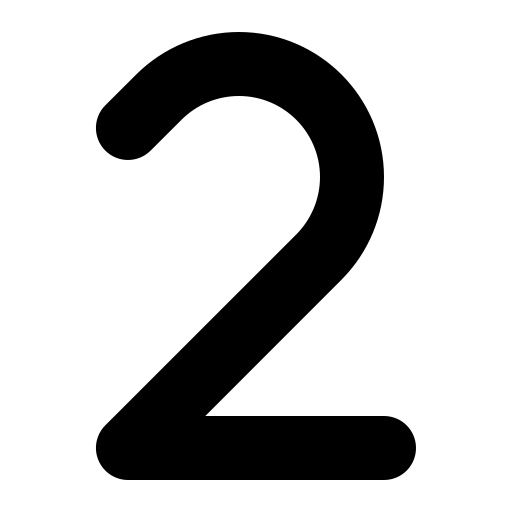
Tags: icon, FontAwesome, fa-icon, solid, 2